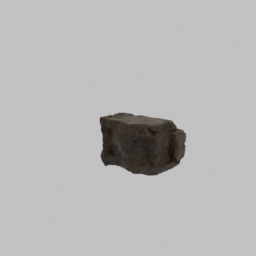
Label: architecture